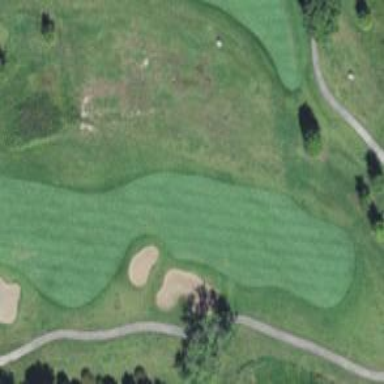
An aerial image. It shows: Golf hole.